Field crop: maize
Growth stage: 2
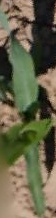
Species: maize